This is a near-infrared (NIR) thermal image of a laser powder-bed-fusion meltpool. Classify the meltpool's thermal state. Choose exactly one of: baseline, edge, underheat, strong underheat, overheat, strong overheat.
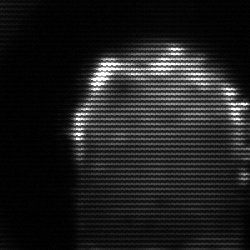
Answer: baseline